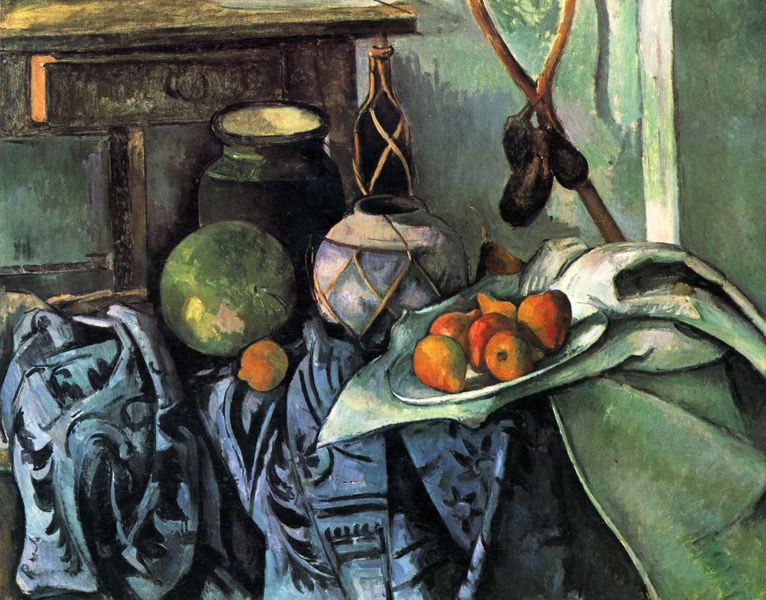
Titel: Stilleben mit Auberginen
Künstler: Paul Cézanne
Standort: New York (New York)
Institution: The Metropolitan Museum of Art
Schlagwörter: blau, dunkel, gemälde, schatten, weiß, cezanne, gelb, grün, ocker, blumen, braun, fenster, hell, hintergrund, licht, orange, raum, schwarz, tisch, türkis, vordergrund, obst, rot, tuch, beige, malerei, muster, flasche, wand, falten, schale, teller, bild, tischbein, tischdecke, tischtuch, interieur, kordeln, schnüre, stoff, decke, stock, früchte, keramik, krug, kürbis, stilleben, stillleben, vase, apfel, orangen, äpfel, kommode, schrank, perspektive, schuhe, mauer, dekoration, wein, lciht, schublade, vasen, kordel, birne, gemustert, melone, birnen, gefäß, offen, blumenmuster, stöcke, fass, tischplatte, gefässe, bast, knauf, krüge, obstschale, landhaus, zitrone, textil, schief, gabel, herd, decken, wassermelone, maöerei, mintgrün, obstteller, heugabel, auberginen, blaufrüchte, grïn